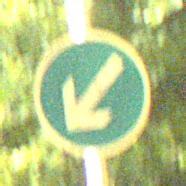
Verkehrszeichen: VorgeschriebeneVorbeifahrtLinks
Umgebung: Outdoor, Nature
Tageszeit: SunriseSunset
Wetter: PartlyCloudy
Licht: Natural
Jahreszeit: NotSpecified
Kontrast: HighContrast